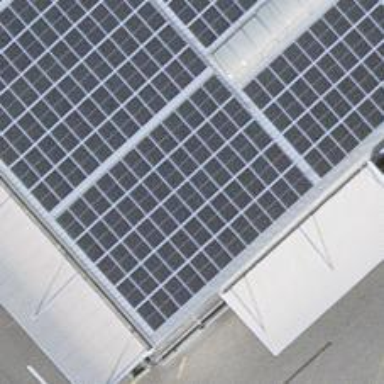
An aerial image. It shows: Solar power generator with photovoltaic panels.